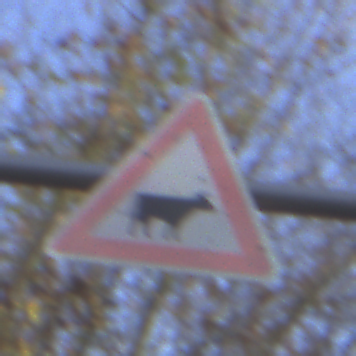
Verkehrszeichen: ViehtriebLinks
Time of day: MorningAfternoon
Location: Outdoor (Urban)
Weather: PartlyCloudy
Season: NotSpecified
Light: Natural